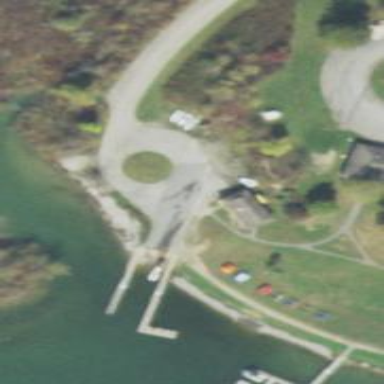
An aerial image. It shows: Slipway for leisure land vehicles on service road.